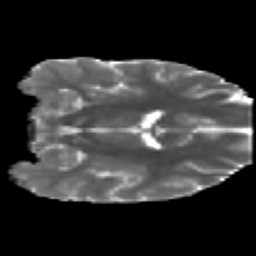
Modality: MD
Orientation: coronal
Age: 24
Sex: male
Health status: healthy
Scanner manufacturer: philips
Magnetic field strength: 3 T
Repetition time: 10.623 s
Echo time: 0.07044 s